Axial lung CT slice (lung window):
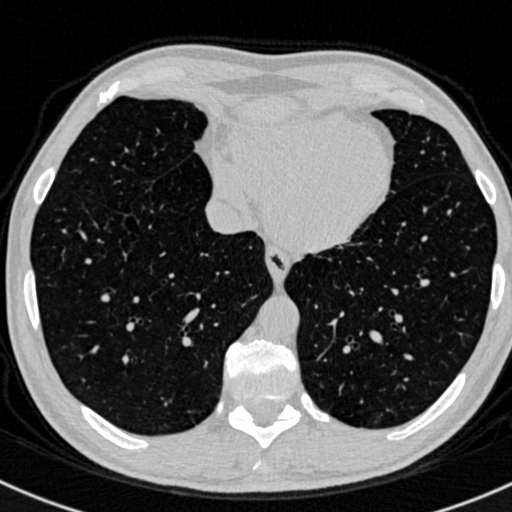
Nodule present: no